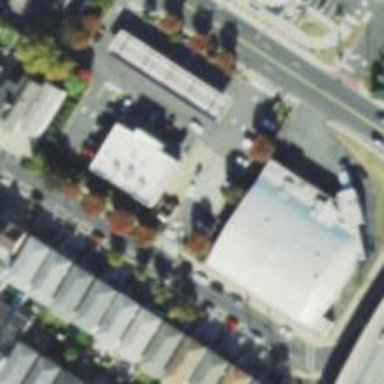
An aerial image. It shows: Convenience shop.